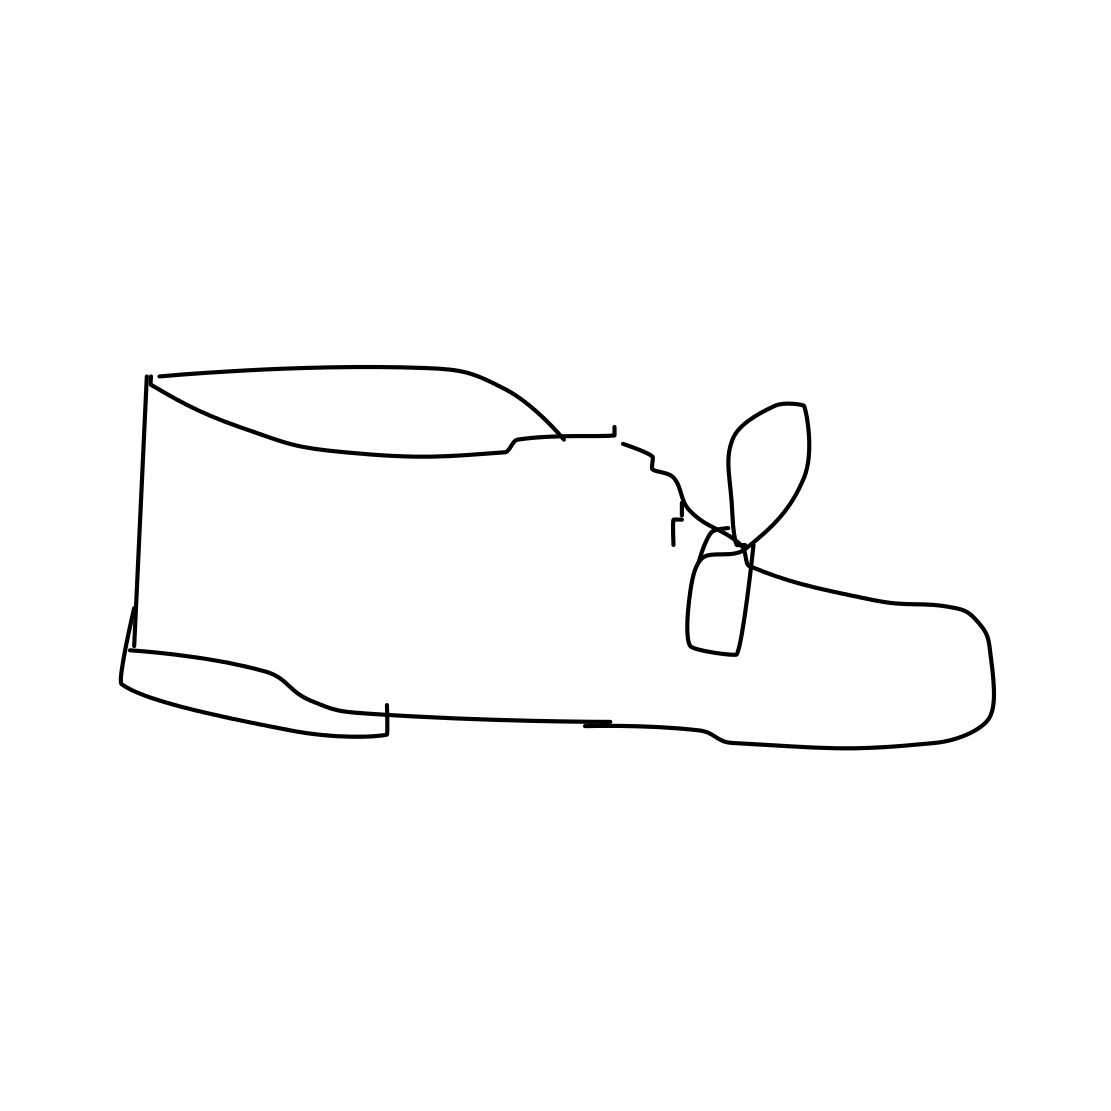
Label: shoe